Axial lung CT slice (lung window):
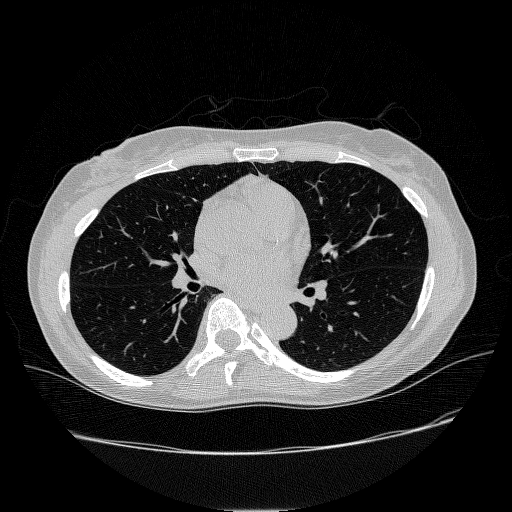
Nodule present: no